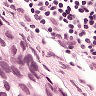
Metastatic tissue present: yes